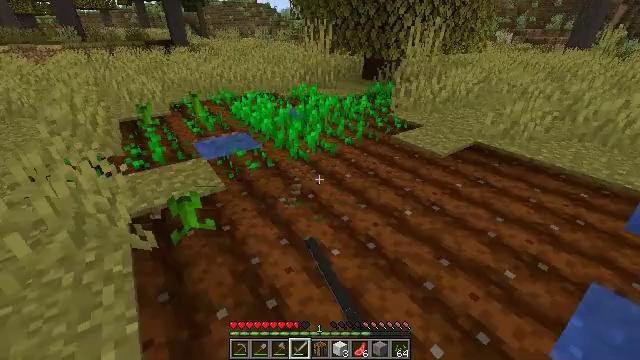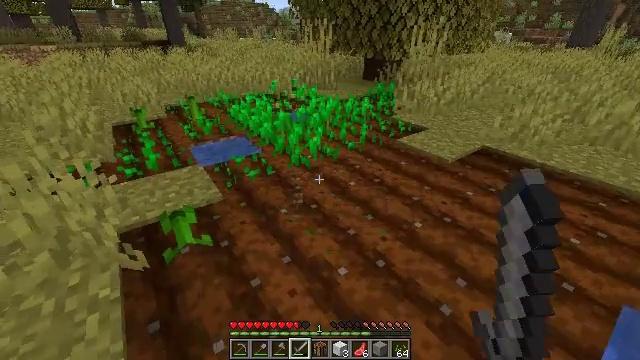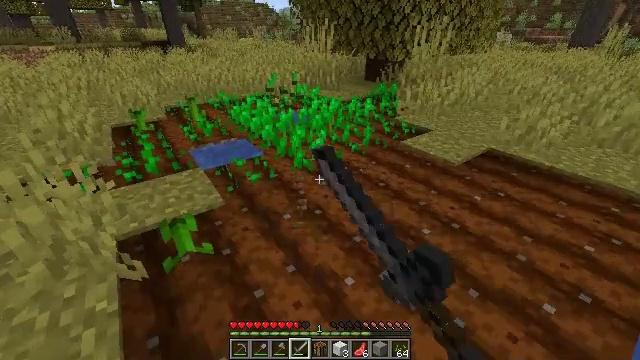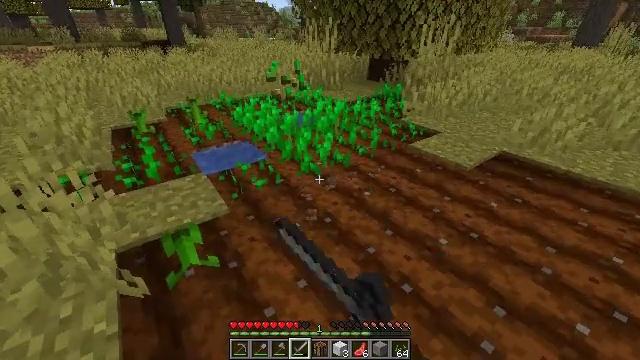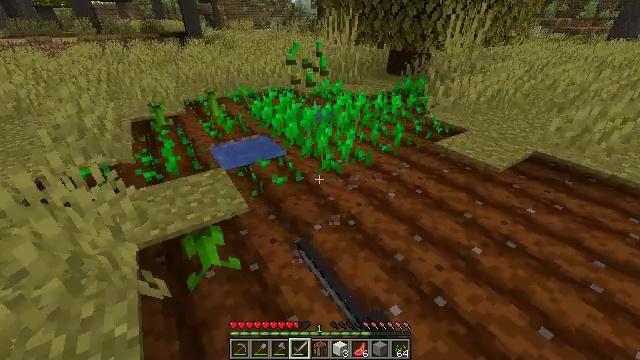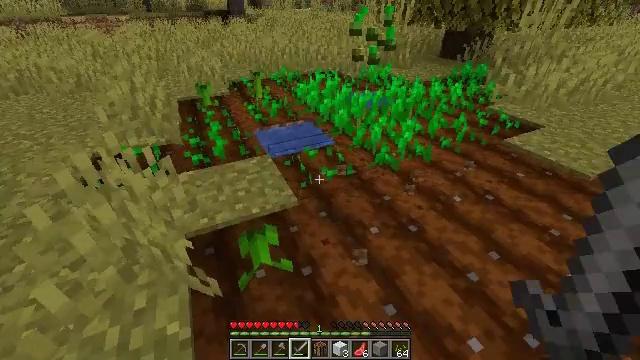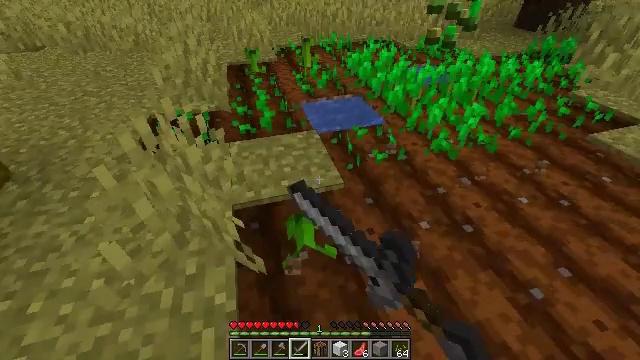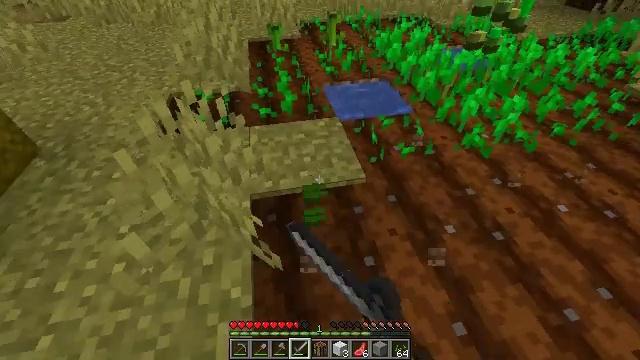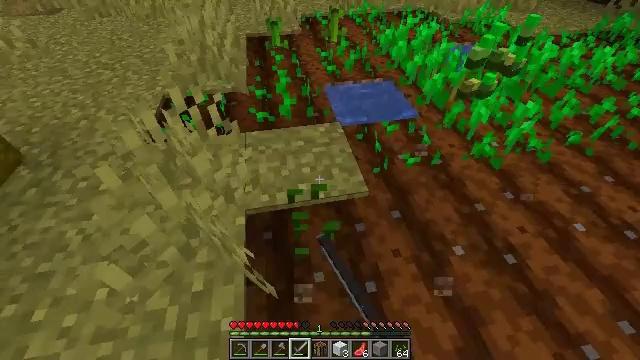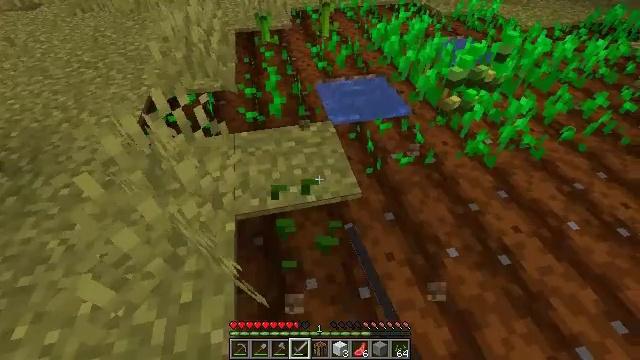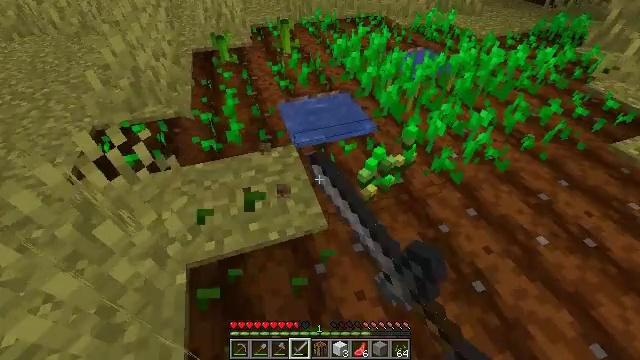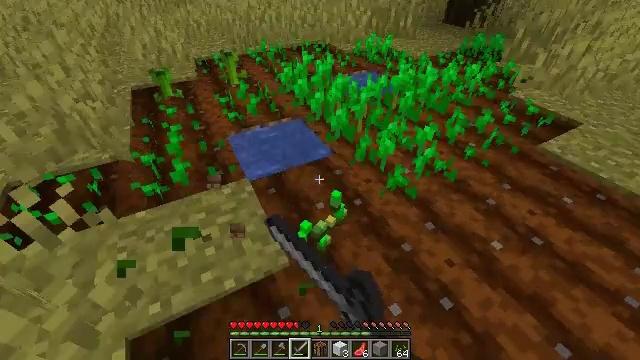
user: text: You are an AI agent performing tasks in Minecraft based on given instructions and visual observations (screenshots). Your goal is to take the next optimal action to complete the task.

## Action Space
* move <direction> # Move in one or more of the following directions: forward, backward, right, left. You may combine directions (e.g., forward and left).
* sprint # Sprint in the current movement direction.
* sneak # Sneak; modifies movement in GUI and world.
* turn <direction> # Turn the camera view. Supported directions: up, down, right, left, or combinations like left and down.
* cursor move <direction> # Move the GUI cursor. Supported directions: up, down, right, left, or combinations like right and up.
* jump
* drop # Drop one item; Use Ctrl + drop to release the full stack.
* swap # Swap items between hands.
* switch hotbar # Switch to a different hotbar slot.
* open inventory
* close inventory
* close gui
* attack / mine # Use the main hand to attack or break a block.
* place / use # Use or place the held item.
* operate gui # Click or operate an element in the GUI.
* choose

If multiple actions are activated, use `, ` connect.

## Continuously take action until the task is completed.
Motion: motion action
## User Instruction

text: Clear the melon stem from the farmland.
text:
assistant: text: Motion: move forward, attack / mine
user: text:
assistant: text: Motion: move forward and move left, attack / mine
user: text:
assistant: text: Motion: move forward and move left, attack / mine
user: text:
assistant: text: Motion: move forward and move left, turn left and down, attack / mine
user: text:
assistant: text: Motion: move forward and move left, turn left and down, attack / mine
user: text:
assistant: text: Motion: move forward and move left, turn left and down, attack / mine
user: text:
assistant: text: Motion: move forward, turn left and down, attack / mine
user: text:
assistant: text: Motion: move forward and move right, turn down, attack / mine
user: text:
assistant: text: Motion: move forward and move right, turn right and down, attack / mine
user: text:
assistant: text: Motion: move forward and move right, turn right and up, attack / mine
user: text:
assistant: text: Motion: move right, turn right and up, attack / mine
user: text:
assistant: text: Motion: attack / mine